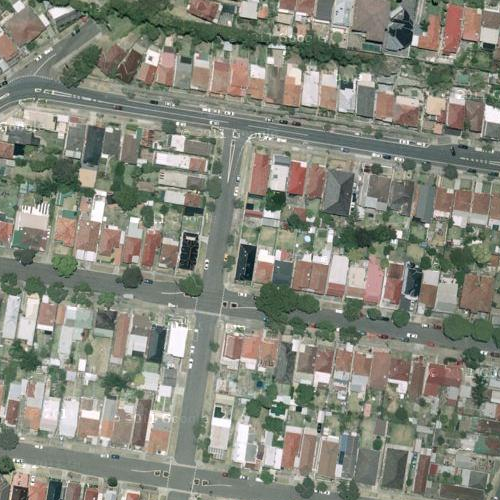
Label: sydney